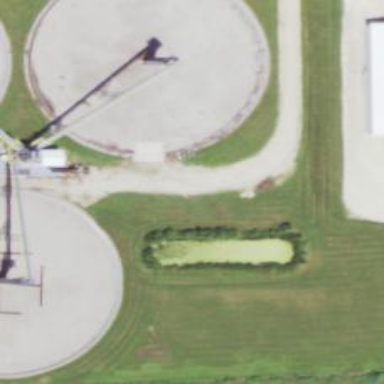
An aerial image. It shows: Industrial building with tank.